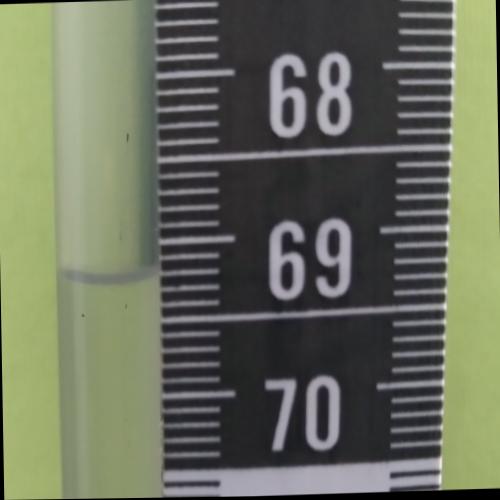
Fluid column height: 69.2 cm